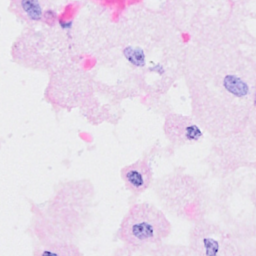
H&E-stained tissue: Breast